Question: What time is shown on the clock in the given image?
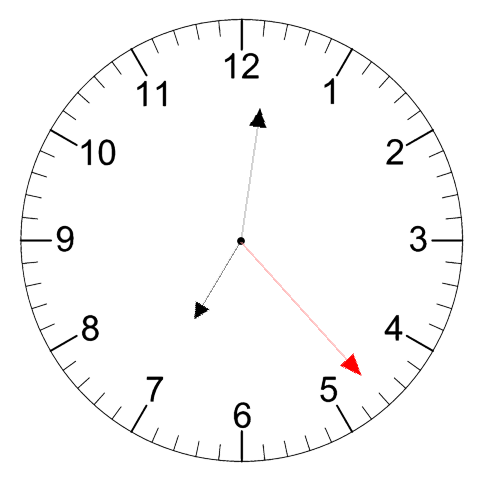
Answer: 07:01:23